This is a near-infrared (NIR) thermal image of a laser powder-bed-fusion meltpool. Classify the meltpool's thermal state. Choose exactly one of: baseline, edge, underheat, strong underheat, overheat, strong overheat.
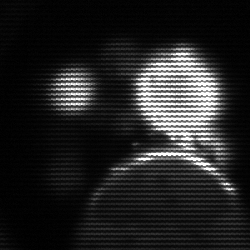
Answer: edge